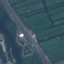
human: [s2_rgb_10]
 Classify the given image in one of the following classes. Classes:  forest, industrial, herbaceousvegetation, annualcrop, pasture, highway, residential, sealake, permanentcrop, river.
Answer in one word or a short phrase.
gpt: Highway